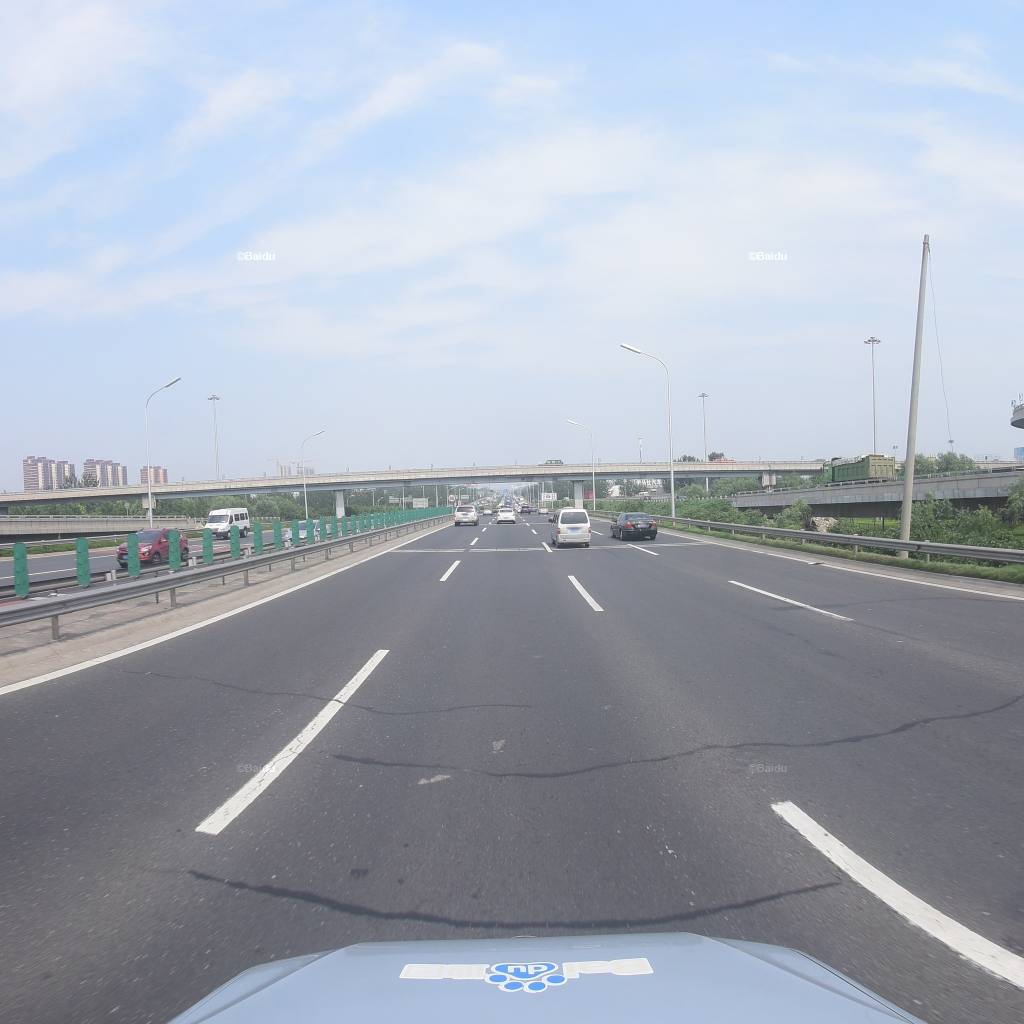
Region: Fengtai
Road damage annotations: transverse patch, transverse patch, transverse patch, longitudinal patch